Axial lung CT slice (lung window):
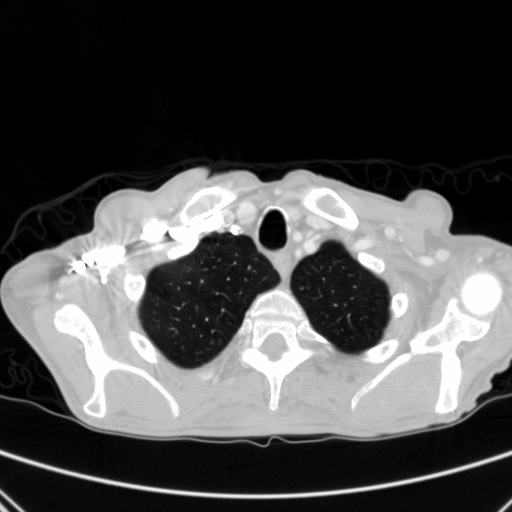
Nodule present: no